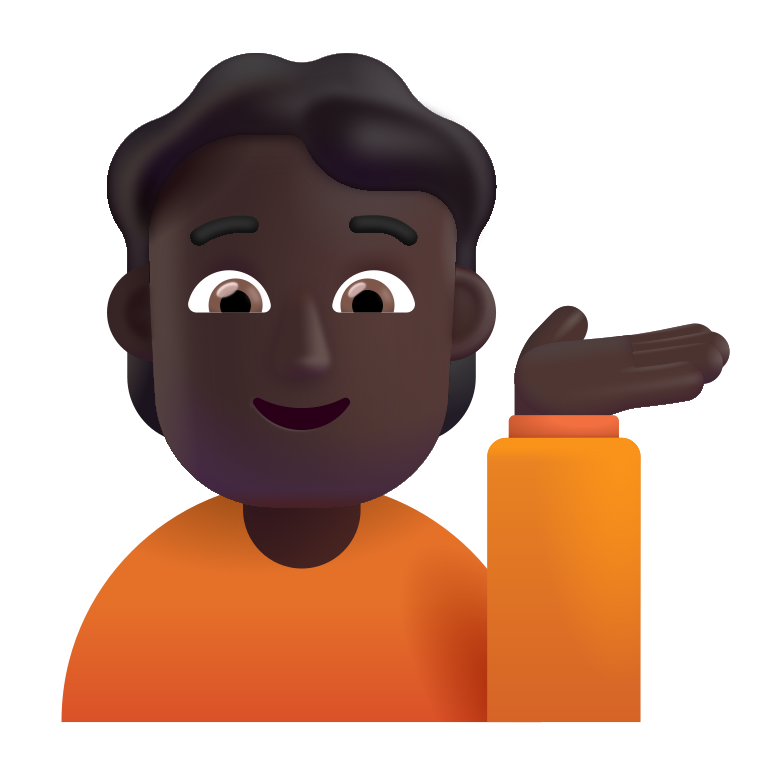
person tipping hand color dark